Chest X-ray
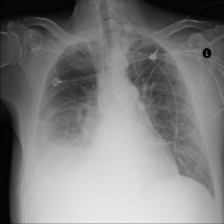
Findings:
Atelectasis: negative
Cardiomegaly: negative
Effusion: positive
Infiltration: positive
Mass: negative
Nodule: negative
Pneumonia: negative
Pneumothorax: negative
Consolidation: negative
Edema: negative
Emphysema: negative
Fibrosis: negative
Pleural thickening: negative
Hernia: negative